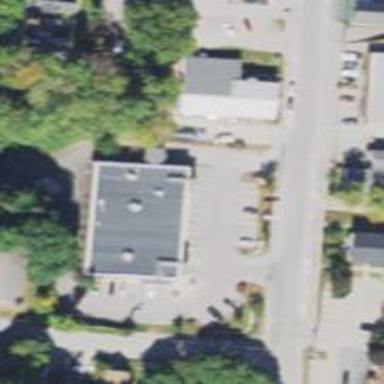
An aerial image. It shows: Pharmacy providing healthcare services.